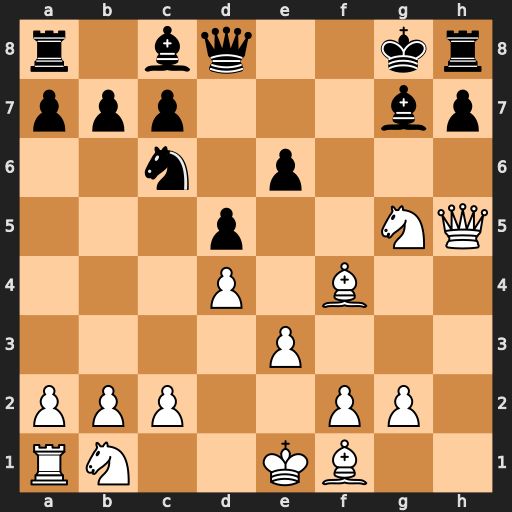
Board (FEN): r1bq2kr/ppp3bp/2n1p3/3p2NQ/3P1B2/4P3/PPP2PP1/RN2KB2
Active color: w
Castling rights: Q
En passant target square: -
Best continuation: Qf7#